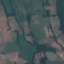
Land use / land cover: Pasture